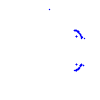
Particle: proton